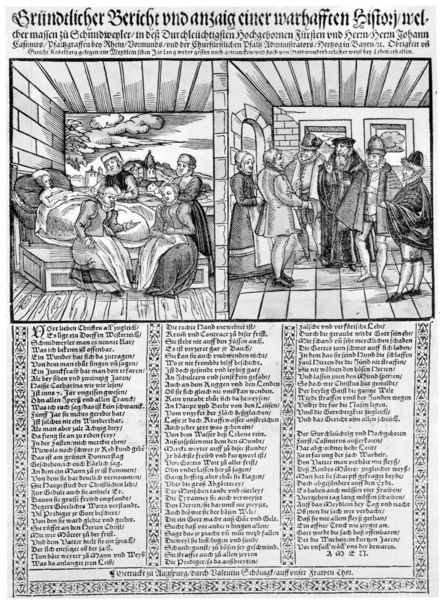
Titel: Gründtlicher Bericht vnd anzaig einer warhafften Historj
Standort: Zürich.
Institution: Wickiana
Schlagwörter: himmel, mann, schatten, weiß, wolken, frauen, landschaft, menschen, sitzen, fenster, frau, grau, hintergrund, holz, hut, hüte, kleider, licht, männer, raum, schwarz, tür, zeichnung, zimmer, blick, haus, gespräch, herren, leute, zylinder, alt, mützen, geschichte, rahmen, stehen, tod, innenraum, kirche, boden, interieur, decke, drei, gewänder, schürze, magd, schrift, bilder, papier, liegen, perspektive, türen, unterhaltung, zwei, schürzen, dorf, grafik, graphik, spalten, dielen, rand, church, columns, hat, kissen, men, people, pillows, women, black, bordüre, dress, figures, old, room, sitting, woman, symmetrie, bed, bett, bettdecke, print, two, balken, deutsch, floor, kammer, geschlossen, offen, krank, buch, druck, schwarzweiss, radierung, stich, titel, seite, illustration, text, zeitung, bericht, überschrift, räume, arzt, verhandlung, buchseite, besuch, wood, krankheit, clouds, man, sky, stone, background, german, audienz, death, paper, kupferstich, krankenbett, hillside, hats, beard, szenen, jacket, paintings, writing, gedruckt, texte, letters, door, frames, human, newspaper, cape, kriche, innenräume, walls, ceiling, shoes, nachricht, engraving, medieval, legs, apron, majuskel, zeichnunh, doorway, wolken himmel, page, standing, images, border, chruch, famille, stocking, words, middle age, journal, mädge, legging, beards, sick, image, zeitungsseite, guttenberg, bett krank, news, attendants, type, germans, nespaper, article, dtruckerpresse, sitterlinhg, illness, timbered, cky, patient, two images, guests, sickbed, report, headline, garter, cloid, nouvelles